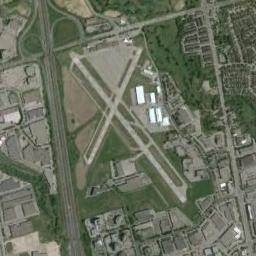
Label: airport